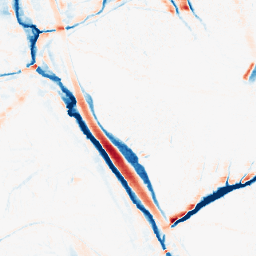
Category: morphological
Decomposition family: morphological_ellipse
Decomposition parameters: operation: average
width: 10
height: 20
Upsampling method: sinc_blackman
Upsampling parameters: scale: 4
kernel_size: 8
Upsampling scale: 4